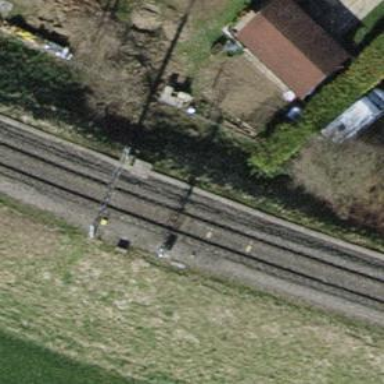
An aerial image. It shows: Railway signal.